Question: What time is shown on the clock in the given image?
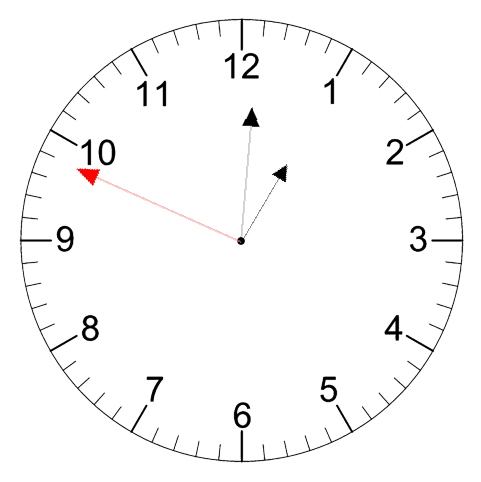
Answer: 01:00:49